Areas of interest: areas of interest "Hefei Experimental School Baohe Garden Campus"
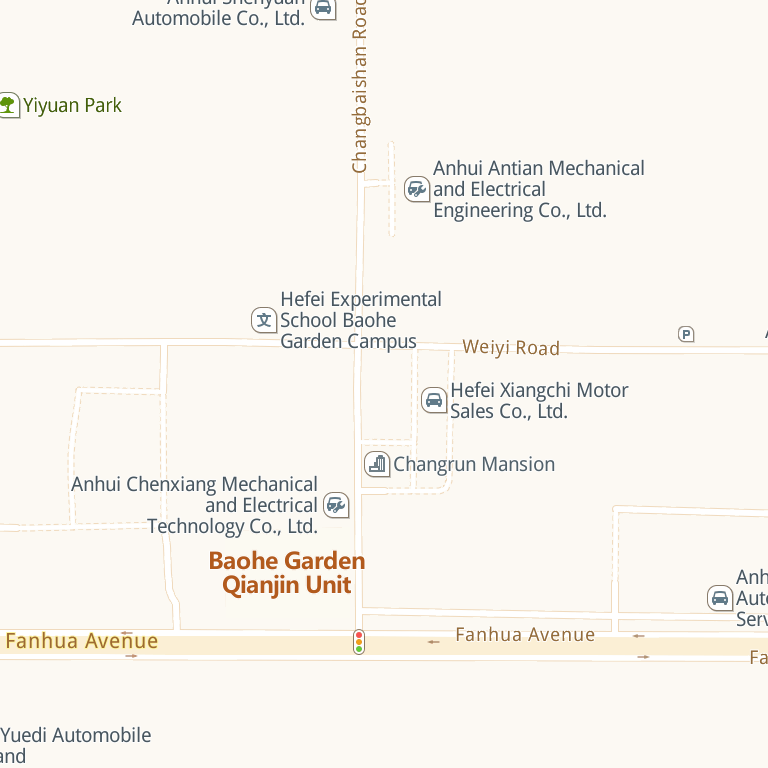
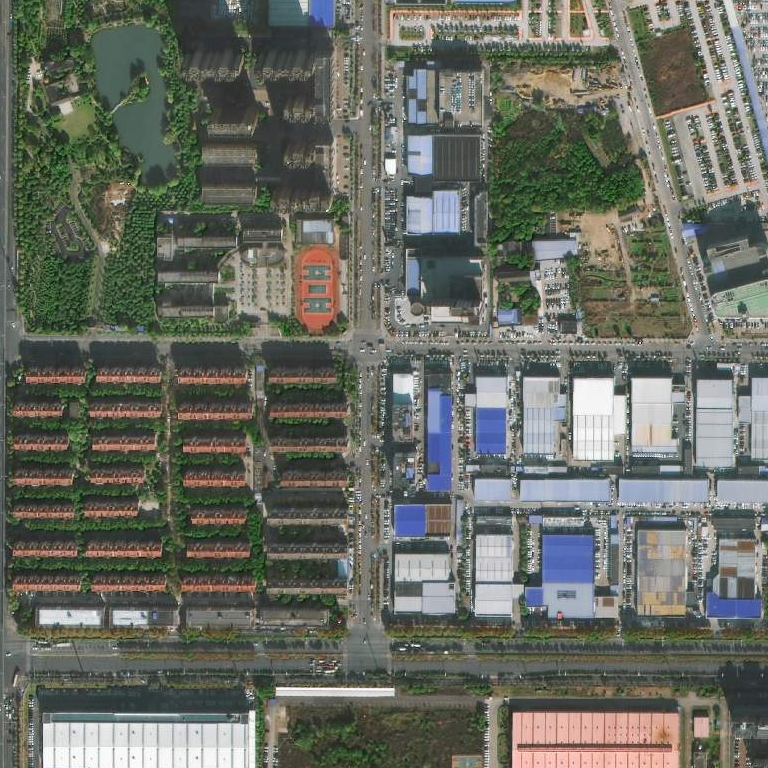